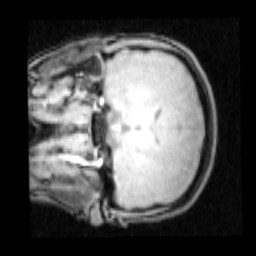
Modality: PDw
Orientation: coronal
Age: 19
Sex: female
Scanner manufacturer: siemens
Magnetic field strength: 3 T
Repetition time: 0.25 s
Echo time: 0.00103 s